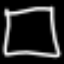
Label: square